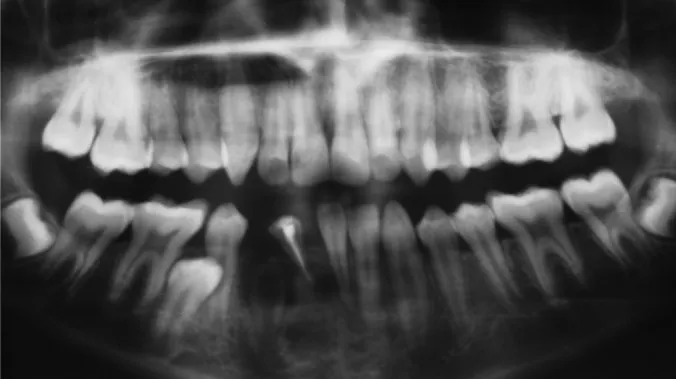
Preoperative OPG.
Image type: radiology (x_ray)